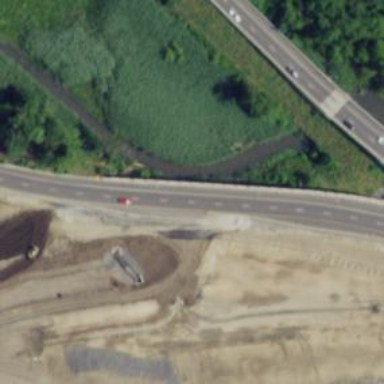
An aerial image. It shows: Motorway junction.